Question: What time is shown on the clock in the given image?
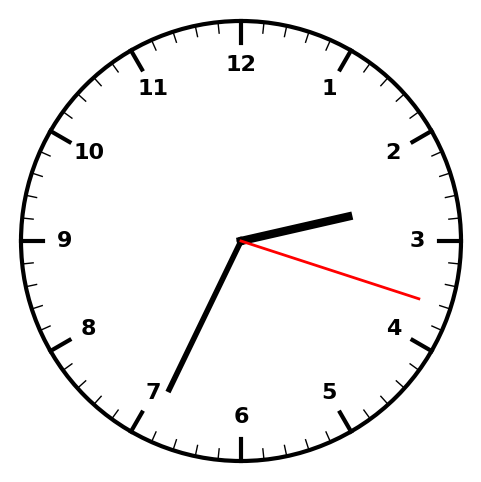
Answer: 02:34:18